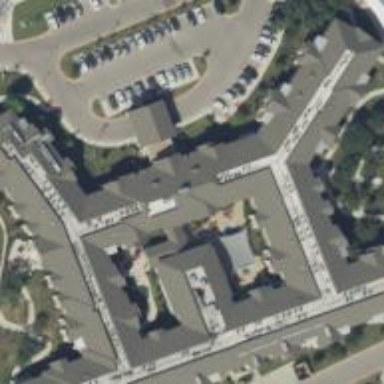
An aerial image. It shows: View of apartment building.